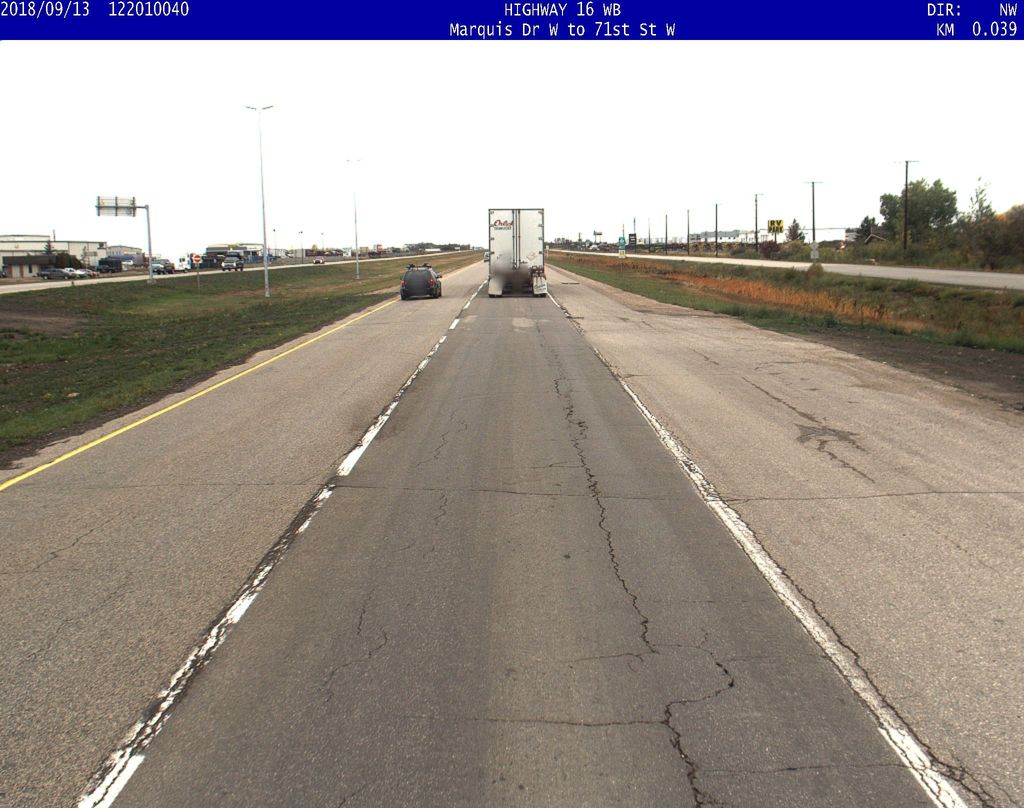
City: saskatoon